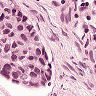
Metastatic tissue present: yes